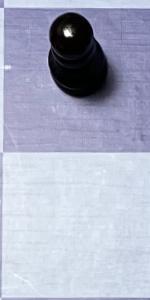
Label: Empty